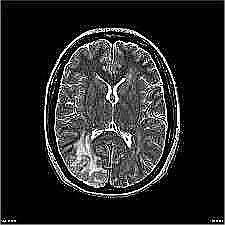
Label: notumor